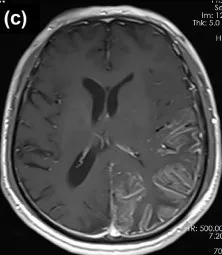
MRI performed 15 days after the onset of the second prolonged attack. Gadolinium-enhanced T1-weighted images showed cortical enhancement in the left temporal-occipital lobe (c).
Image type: radiology (mri)